Field crop: maize
Growth stage: 2
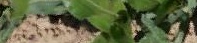
Species: maize